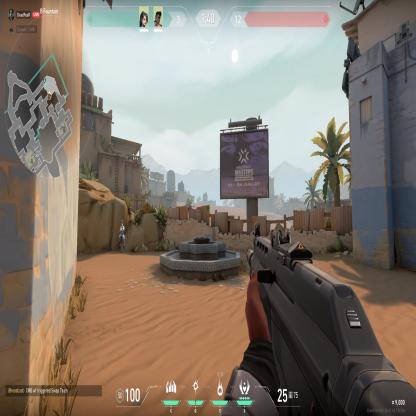
Label: teammate